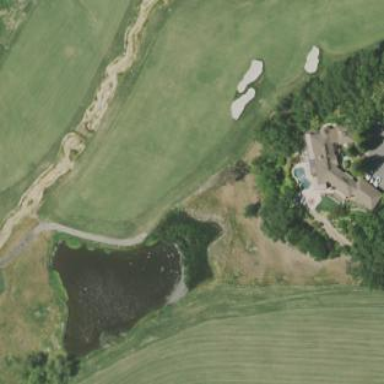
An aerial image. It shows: Scenic golf fairway.